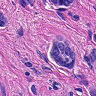
Metastatic tissue present: yes